Question: I have an AJA Capture card. The drivers installed with the card include some DirectShow filter. If I pop the filter into GraphEdit I see this:

and if I run the ffmpeg command
'''
ffmpeg -f dshow -list_options true -i video="AJA Capture Source"
'''
I see
'''
[dshow @ 0034eec0] DirectShow video device options
[dshow @ 0034eec0] Pin "Video"
[dshow @ 0034eec0] pixel_format=yuyv422 min s=720x486 fps=27.2604 max s=1024x
486 fps=29.985
...
[dshow @ 0034eec0] Pin "Audio 1-2"
[dshow @ 0034eec0] Pin "Line21"
video=AJA Capture Source: Immediate exit requested
'''
So I see the Video and Audio pins I need. But when I try to run an ffmpeg command to capture both, I can only figure out how to do the video part. How do I hook in to that audio pin? It seems all the examples and documentation point to using a separate audio device, and nothing about hooking into the pins. I'm running it out of a batch file for now like this and I use the ^ to break the line
'''
ffmpeg.exe ^
-y ^
-rtbufsize 100M ^
-f dshow ^
-i video="AJA Capture Source" ^
-t 00:00:10 ^
-aspect 16:9 ^
-c:v libx264 ^
"C:\VCS_AUD_SAMPLE.mp4"
'''
Again, the command above will get me some beautiful video, but I can't figure out the audio part. Is this even supported in ffmpeg or am I going to have to modify the ffmpeg dshow code?
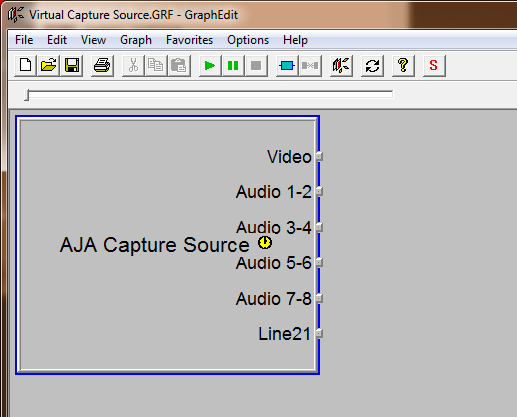
Answer: So after tracing through source code of FFmpeg it was deemed that it could not hook up to multiple pins on a dshow source, so instead of modifying the FFmpeg source, we piped the AJA source pins through two virtual capture sources to achieve the desired result.